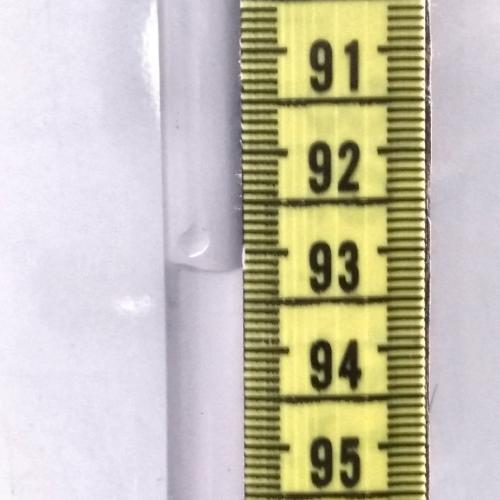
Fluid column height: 93.2 cm